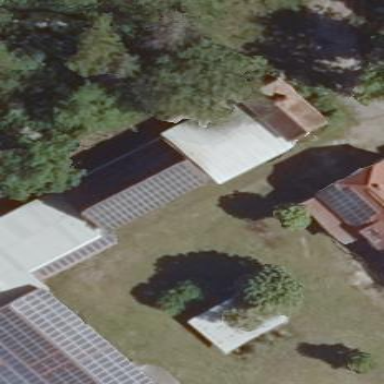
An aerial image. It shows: Building equipped with small solar photovoltaic panel for generating electricity.